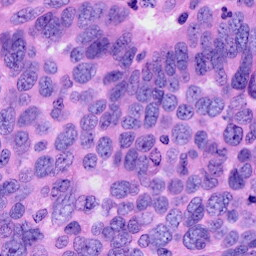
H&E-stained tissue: Ovarian